Question: So currently I have an issue where I have a Channel Tab where it displays the channel icon and name. Now the problem is, every time I change channels the icon stays the same as the first channel I clicked.

This is my current code: <URL>
How do I make it change every time I enter a new channel?
Every channel has a different endpoint
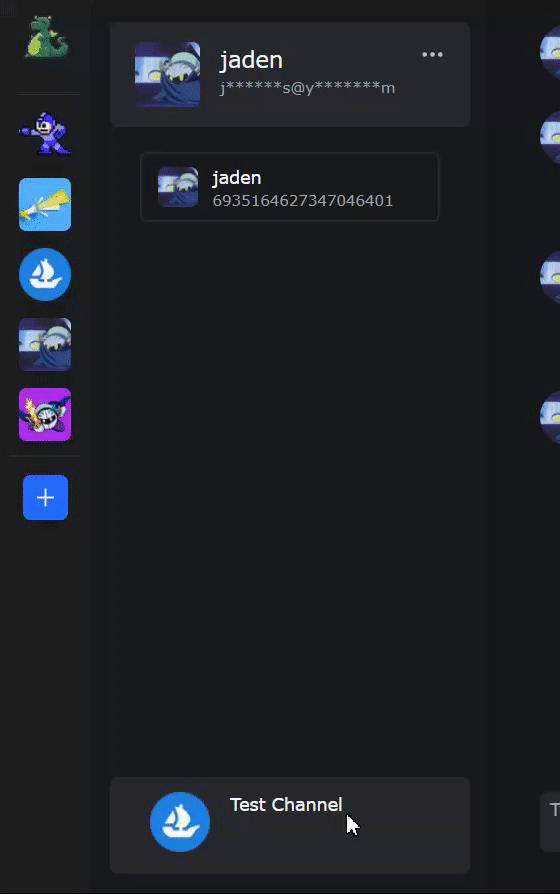
Answer: Try adding a 'useEffect', something like this (you may need to adjust)
'''
useEffect(() => {
setData(channel.icon);
},[channel]);
'''